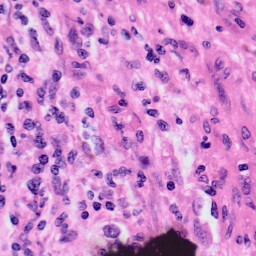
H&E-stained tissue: Skin